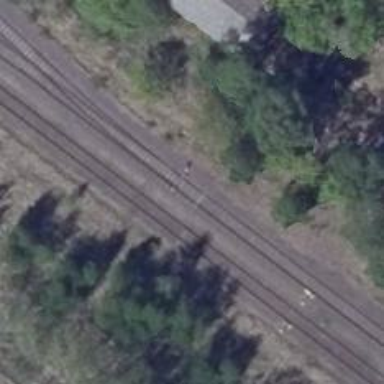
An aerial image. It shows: Railway switch with the turnout on the right side.